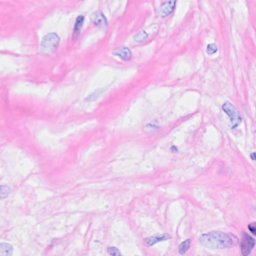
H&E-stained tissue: Breast